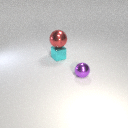
large red metal sphere above small cyan metal cube